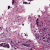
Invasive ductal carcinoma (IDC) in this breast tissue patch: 1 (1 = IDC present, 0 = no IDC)